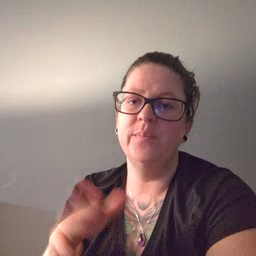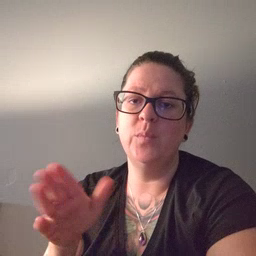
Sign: room